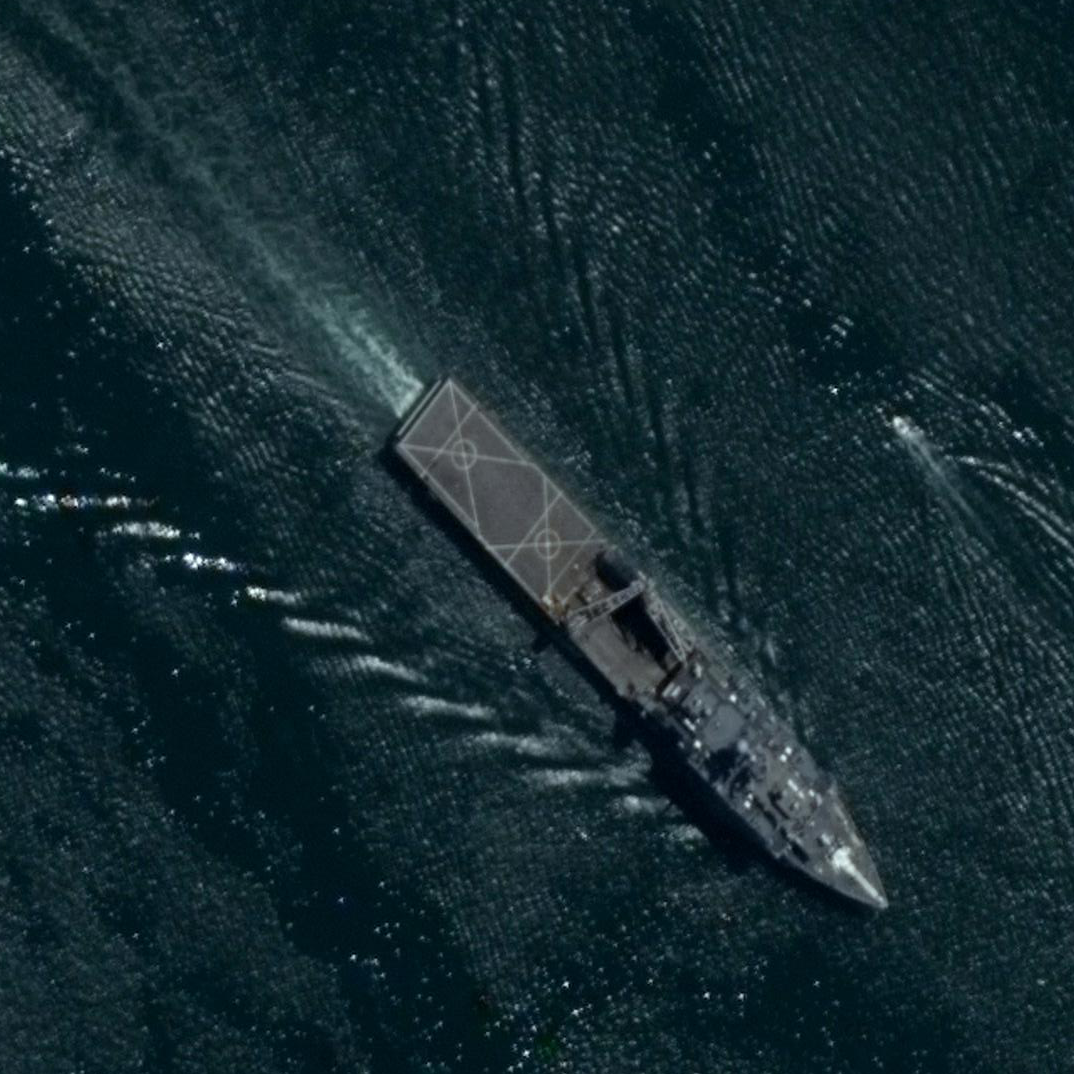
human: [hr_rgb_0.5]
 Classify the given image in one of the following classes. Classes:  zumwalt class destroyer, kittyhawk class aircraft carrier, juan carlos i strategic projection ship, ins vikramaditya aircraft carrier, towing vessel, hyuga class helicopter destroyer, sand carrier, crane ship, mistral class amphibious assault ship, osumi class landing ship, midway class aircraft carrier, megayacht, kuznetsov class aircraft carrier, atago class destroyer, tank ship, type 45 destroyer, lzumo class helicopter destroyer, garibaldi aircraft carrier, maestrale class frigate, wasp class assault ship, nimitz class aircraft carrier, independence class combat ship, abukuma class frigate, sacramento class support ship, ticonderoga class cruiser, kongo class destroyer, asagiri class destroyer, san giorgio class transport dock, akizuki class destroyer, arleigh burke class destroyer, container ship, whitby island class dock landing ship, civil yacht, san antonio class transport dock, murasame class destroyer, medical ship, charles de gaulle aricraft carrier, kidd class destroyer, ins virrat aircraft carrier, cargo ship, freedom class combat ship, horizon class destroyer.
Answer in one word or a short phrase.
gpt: Whitby Island class dock landing ship